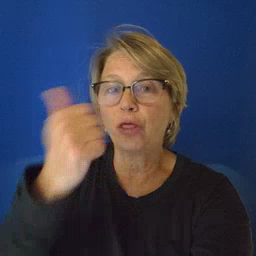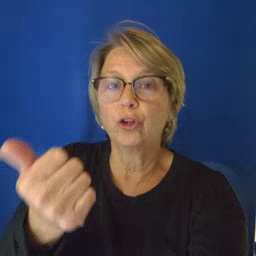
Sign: another